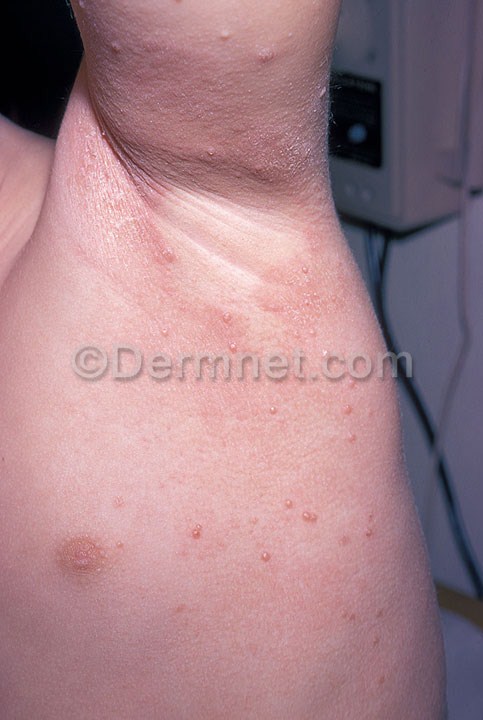
Disease: Warts Molluscum and other Viral Infections